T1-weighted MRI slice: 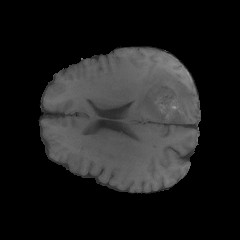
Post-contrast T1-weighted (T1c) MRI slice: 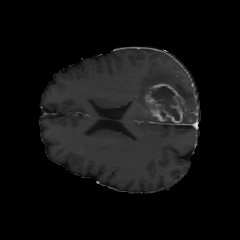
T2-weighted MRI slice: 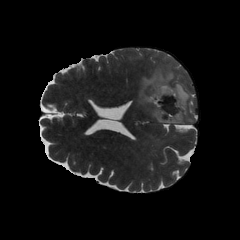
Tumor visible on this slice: yes